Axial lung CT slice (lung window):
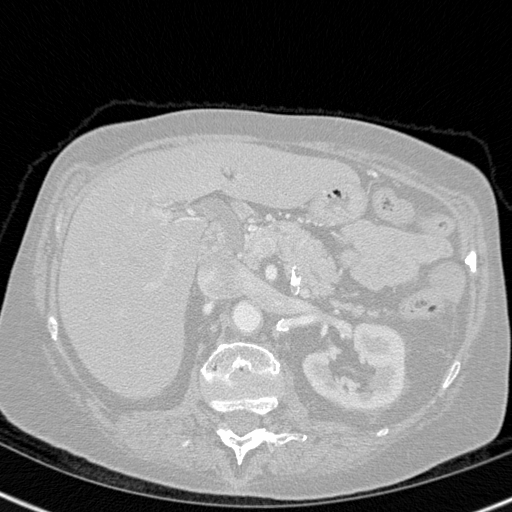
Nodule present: no